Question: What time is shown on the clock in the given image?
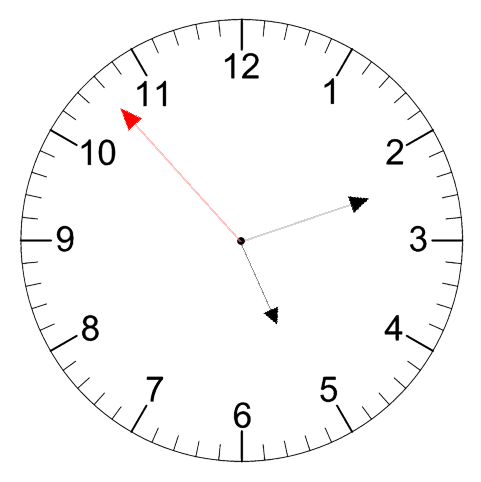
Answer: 05:11:53